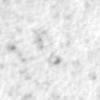
Label: no_change